Interaction volume radius: 5 \u00c5
Interaction volume height: 15 \u00c5
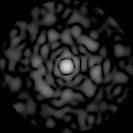
Disorder parameter: 0.8586